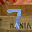
Label: 7